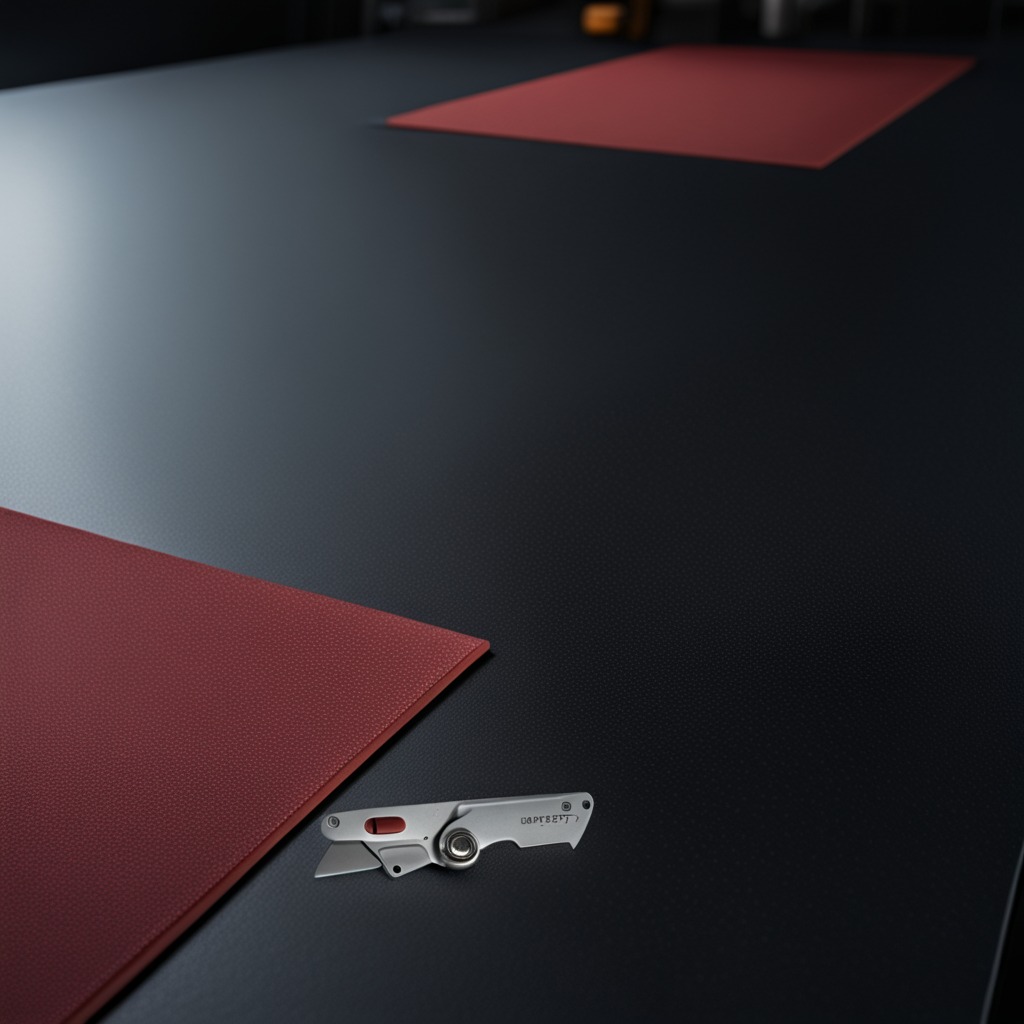
A utility knife lying on a clean granite tabletop covered with a red rubber mat inside a workshop at night dim ambient light soft shadows worn but beneath the mat